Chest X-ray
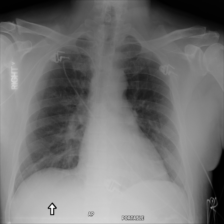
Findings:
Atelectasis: negative
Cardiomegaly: negative
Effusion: negative
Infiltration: negative
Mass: negative
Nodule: negative
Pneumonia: negative
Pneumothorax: negative
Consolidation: negative
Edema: negative
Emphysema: negative
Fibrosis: negative
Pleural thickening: negative
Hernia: negative